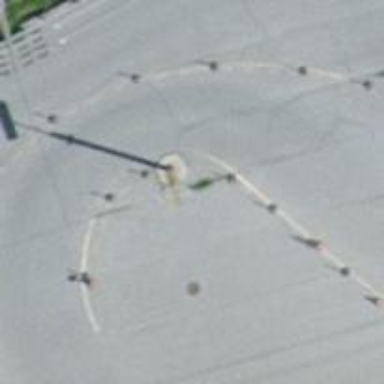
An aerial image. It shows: Bollard.